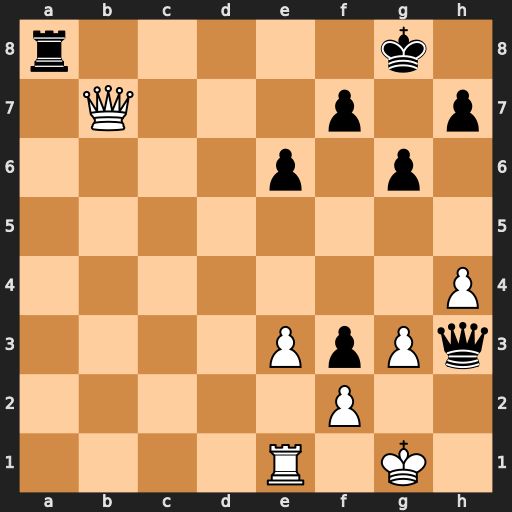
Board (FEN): r5k1/1Q3p1p/4p1p1/8/7P/4PpPq/5P2/4R1K1
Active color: w
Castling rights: -
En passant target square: -
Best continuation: Qxa8+ Kg7 Qxf3